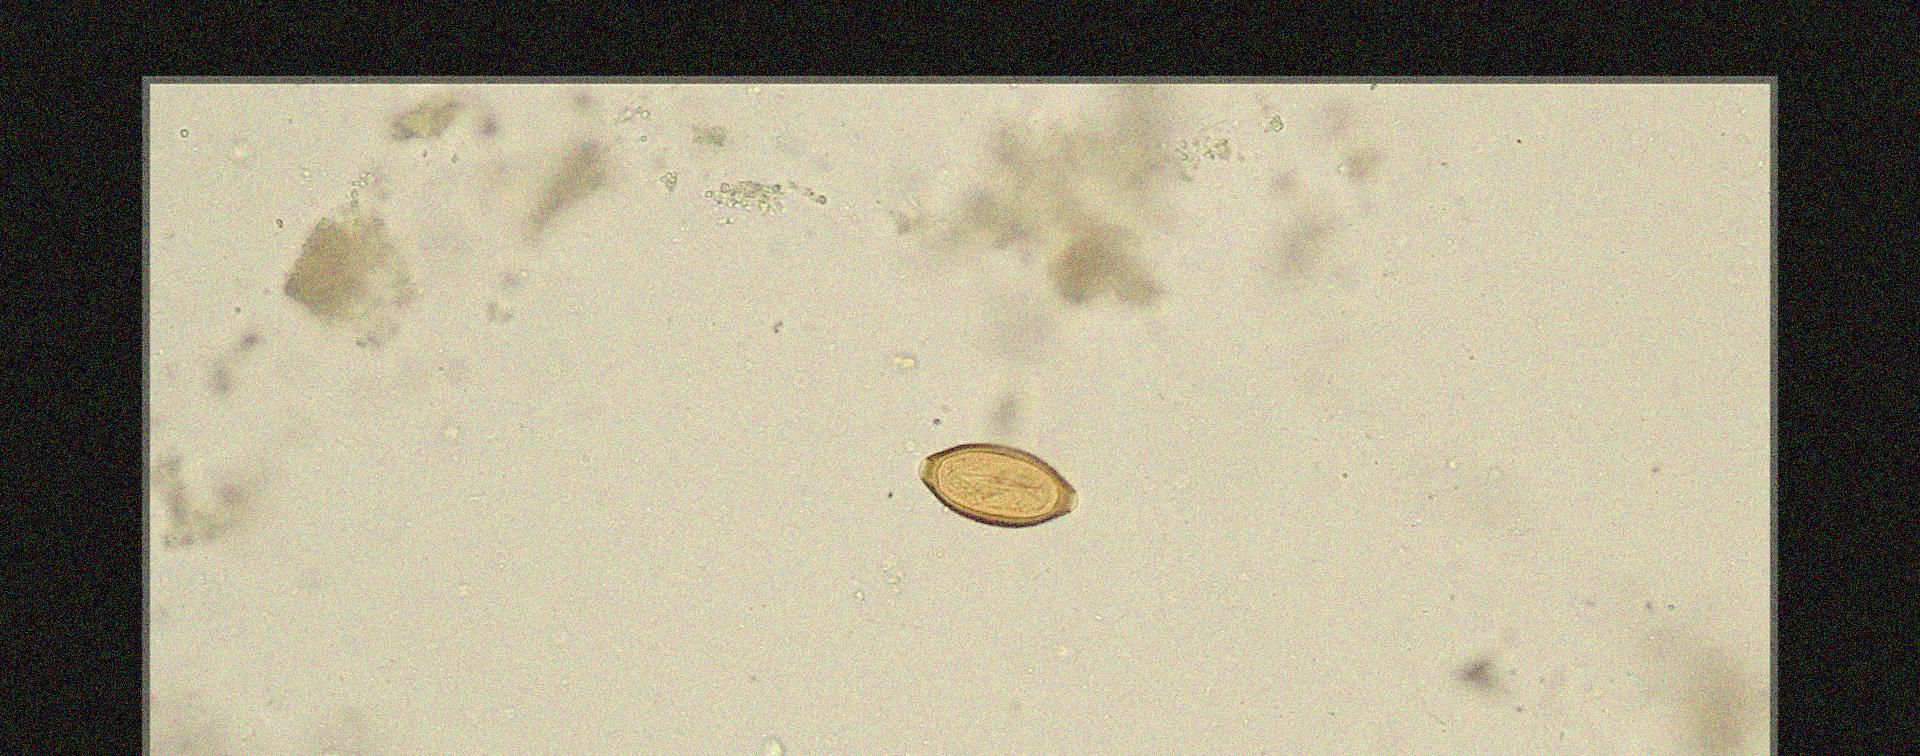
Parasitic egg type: Trichuris trichiura